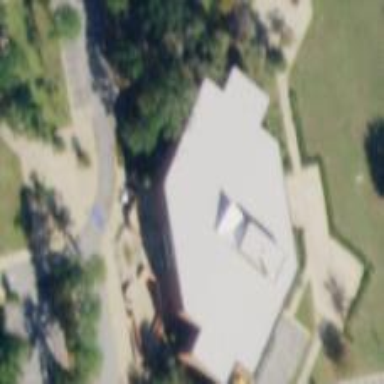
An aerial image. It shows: Building that serves as library.